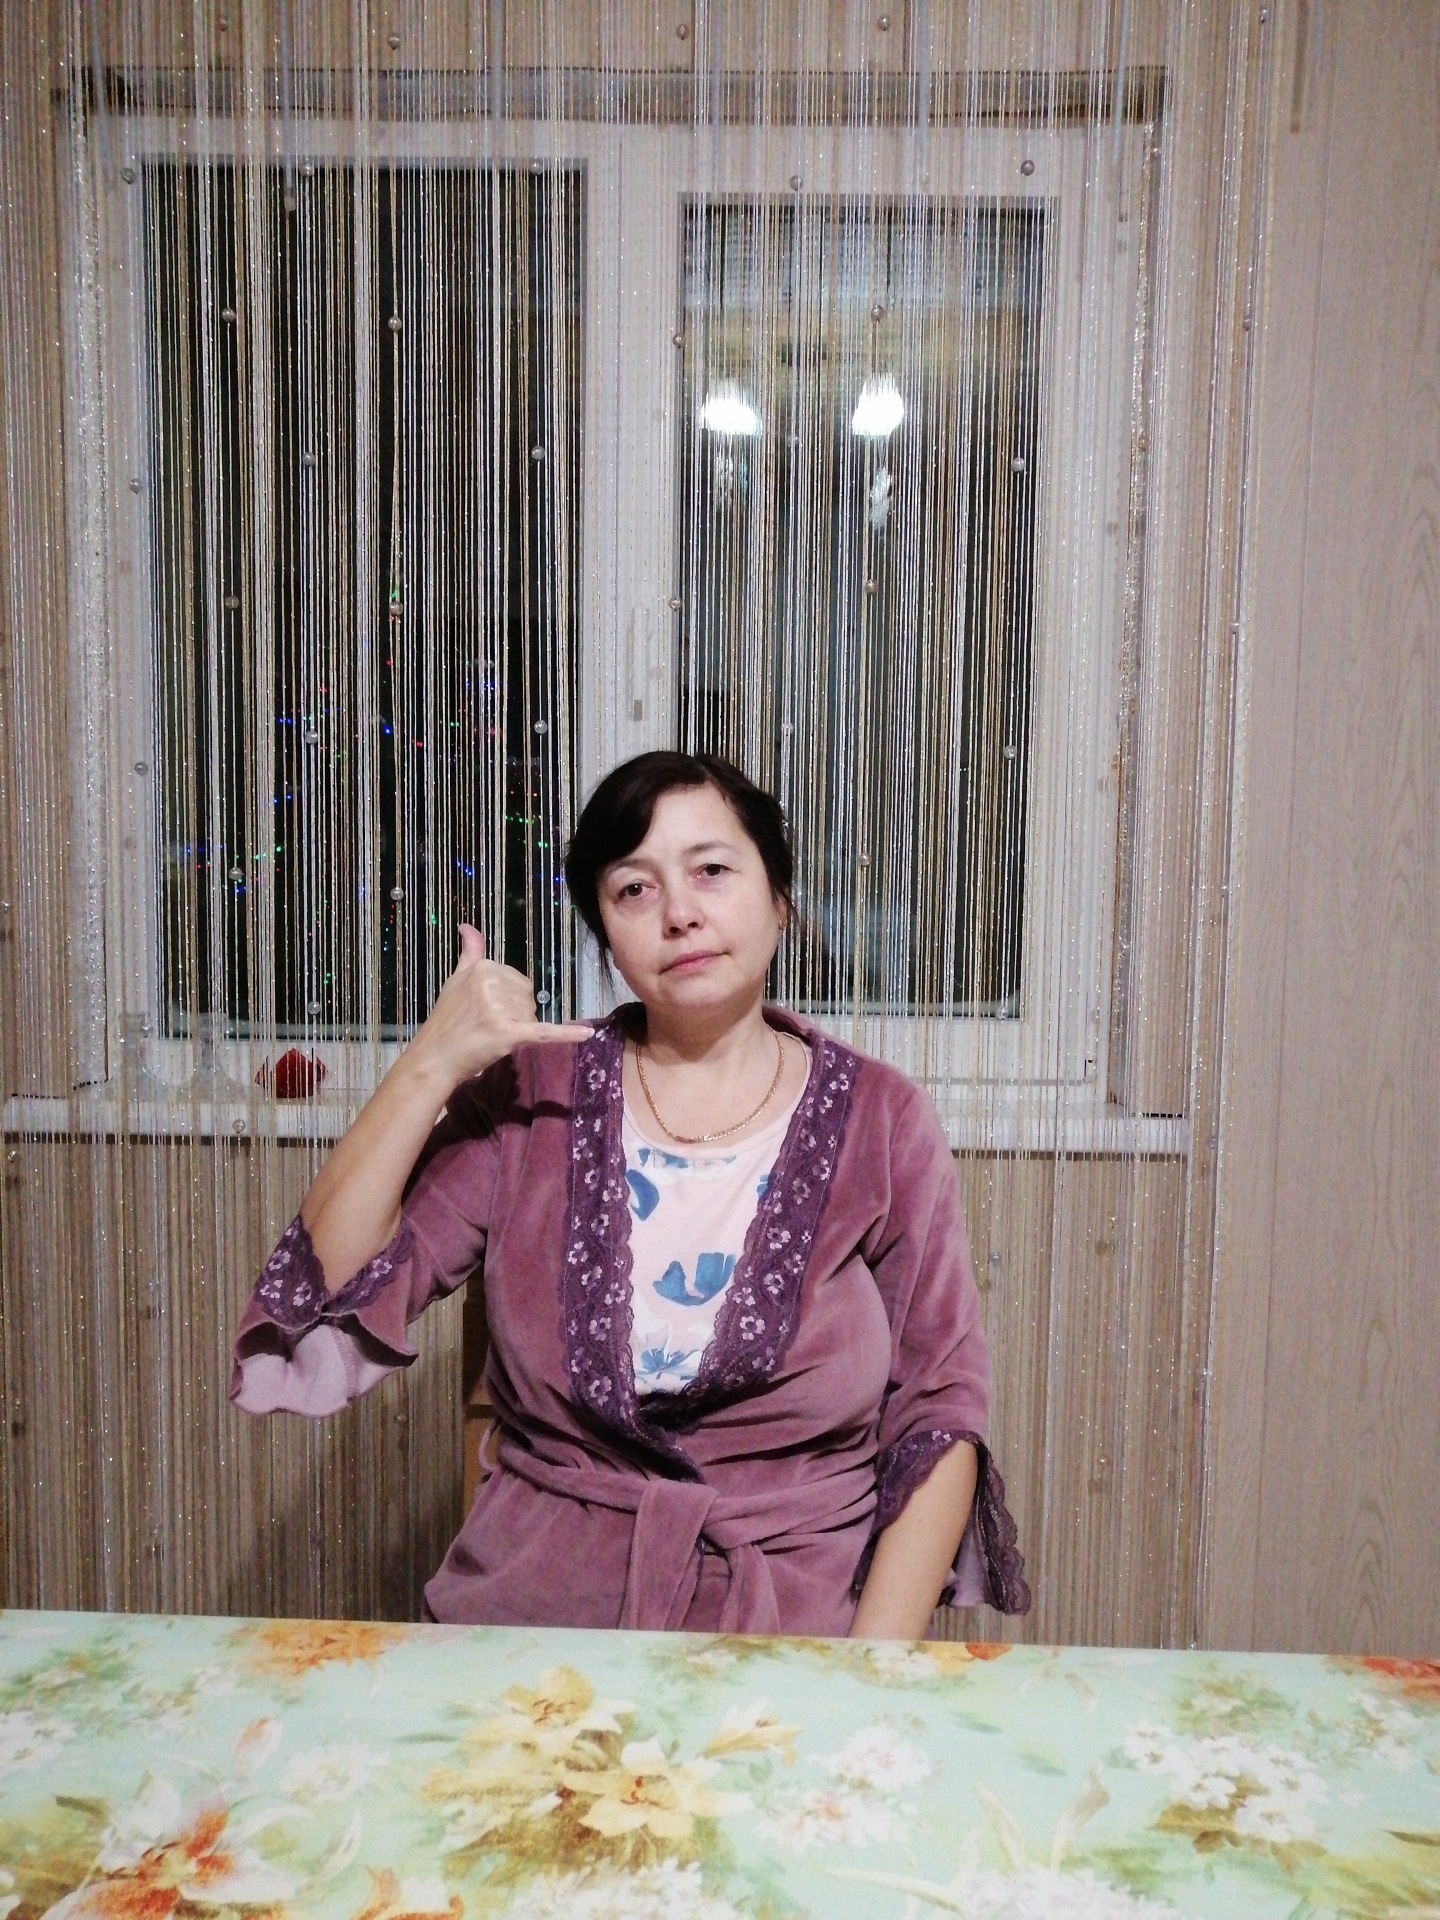
Label: clear